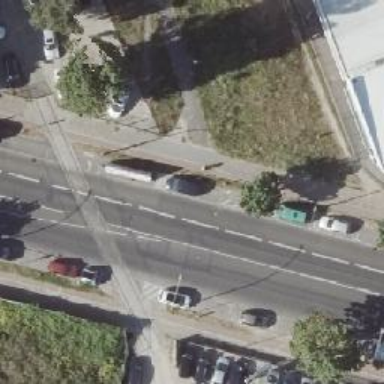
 featuring sidewalks on both sides and cycle track."